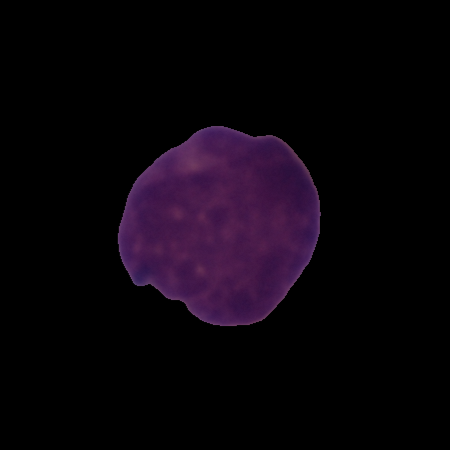
Label: cancer